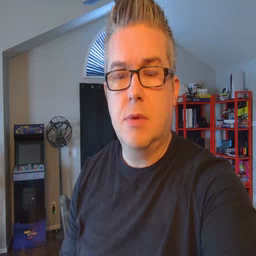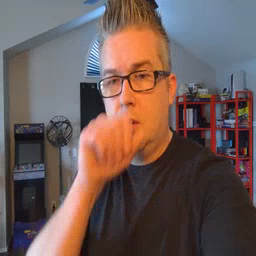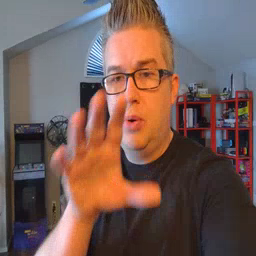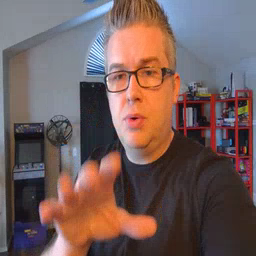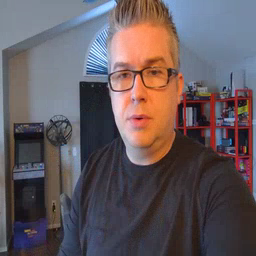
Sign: blow